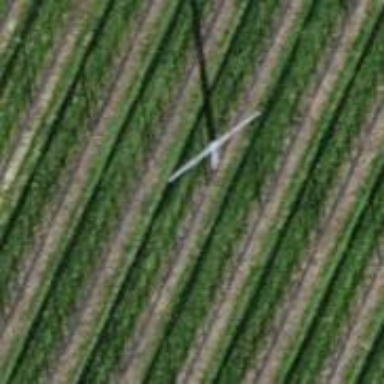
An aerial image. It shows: Concrete power pole.